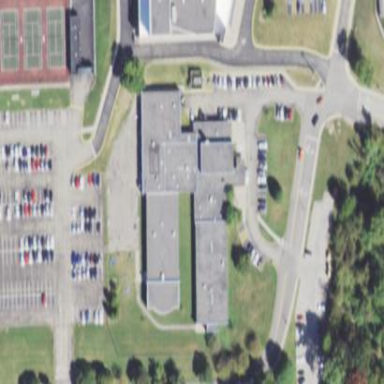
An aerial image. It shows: School building or complex.